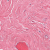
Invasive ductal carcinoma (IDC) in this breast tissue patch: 0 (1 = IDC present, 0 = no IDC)